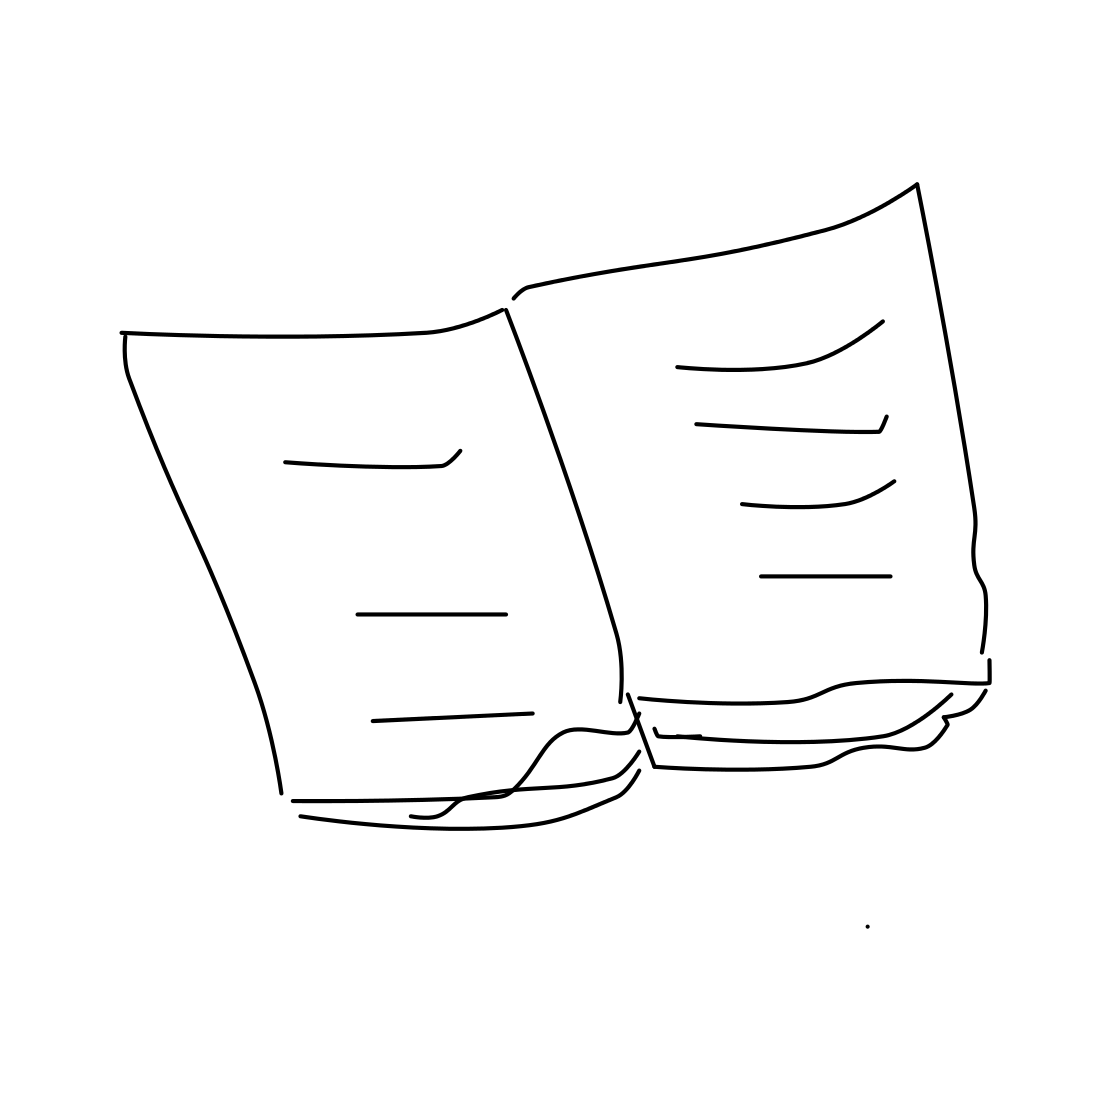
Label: book